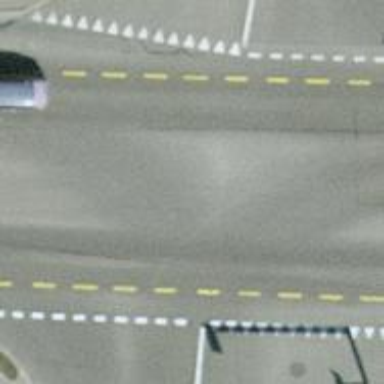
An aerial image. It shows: Road with traffic signals.